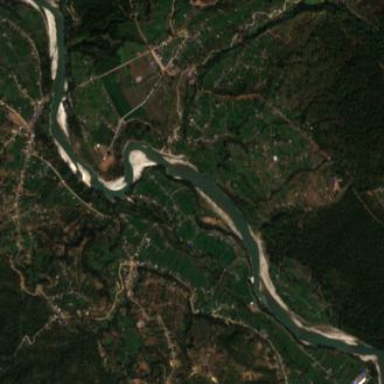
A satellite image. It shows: River flowing through natural landscape.